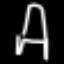
Label: chair